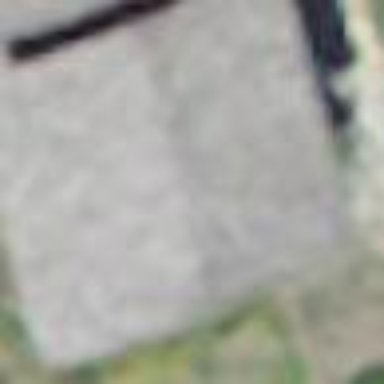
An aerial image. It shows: Building with tile roof.